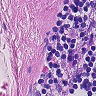
Metastatic tissue present: no